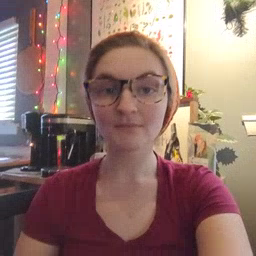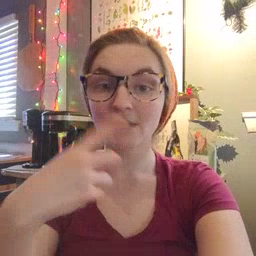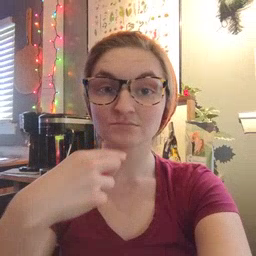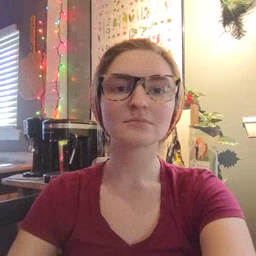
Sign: lips